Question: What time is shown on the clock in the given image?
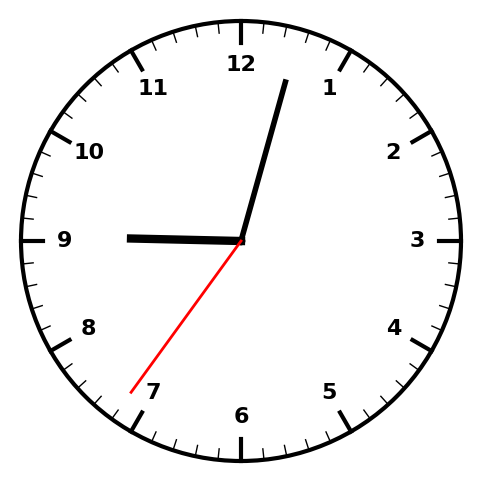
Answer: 09:02:36